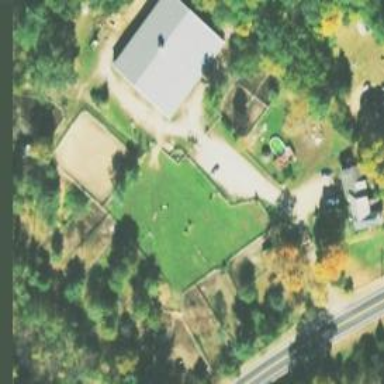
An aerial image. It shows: Grassy equestrian pitch for leisure activities.